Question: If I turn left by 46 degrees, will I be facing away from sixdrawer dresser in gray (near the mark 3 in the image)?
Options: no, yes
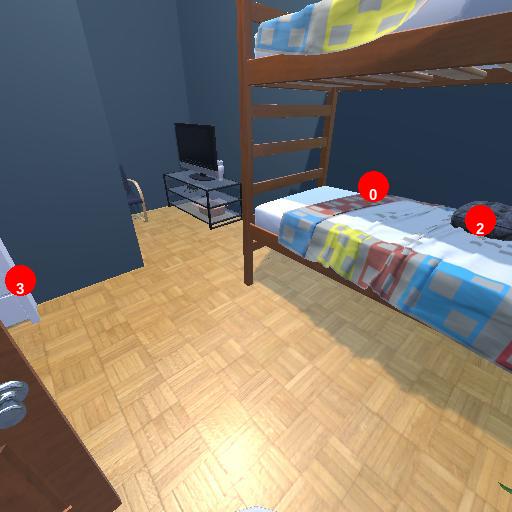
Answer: no